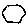
Label: hexagon